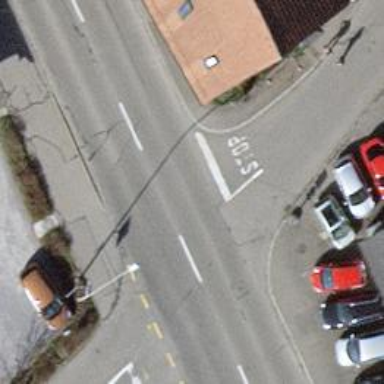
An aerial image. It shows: Road with stop sign.